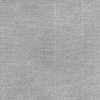
Atmospheric dust classification: dusty